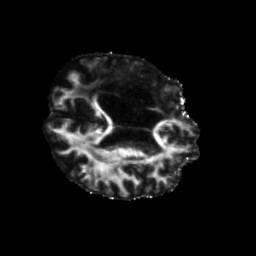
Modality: FA
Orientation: axial
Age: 57
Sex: male
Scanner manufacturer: siemens
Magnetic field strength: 3 T
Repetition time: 5.25 s
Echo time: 0.08 s